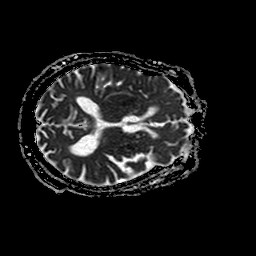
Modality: ADC
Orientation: axial
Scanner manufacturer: philips
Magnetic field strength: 1.5 T
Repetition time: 3.91 s
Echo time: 0.1033 s